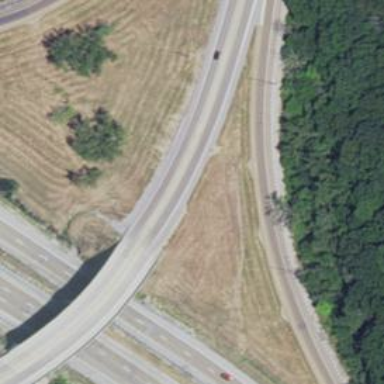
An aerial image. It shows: Trunk highway.